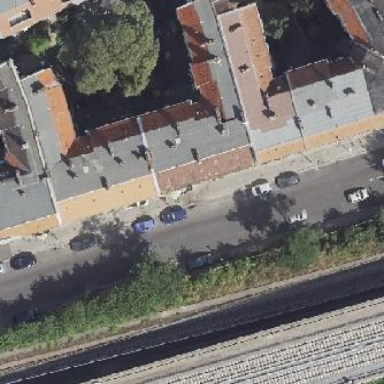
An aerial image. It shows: Asphalt surface in residential road area.